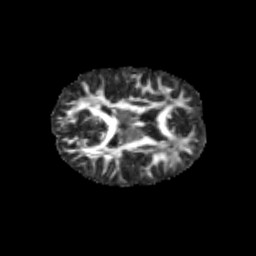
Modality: FA
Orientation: axial
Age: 10
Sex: female
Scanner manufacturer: siemens
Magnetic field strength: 3 T
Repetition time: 3.8 s
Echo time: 0.07 s